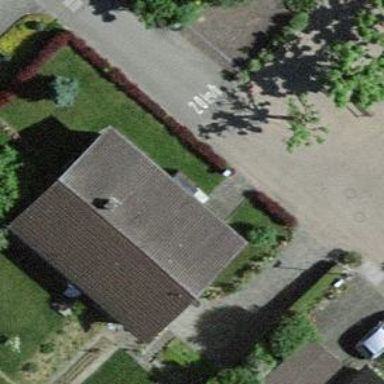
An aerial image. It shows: Residential building.